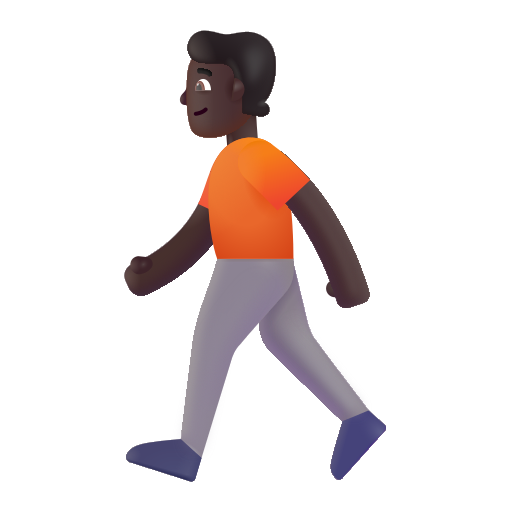
person walking color dark